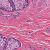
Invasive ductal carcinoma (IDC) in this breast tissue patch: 0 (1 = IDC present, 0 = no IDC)